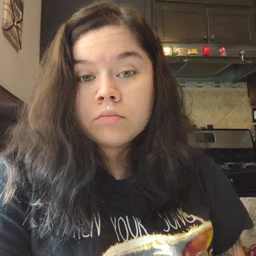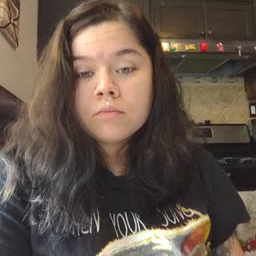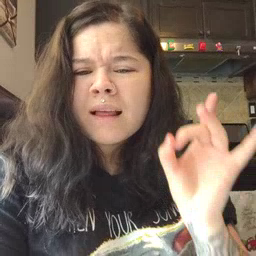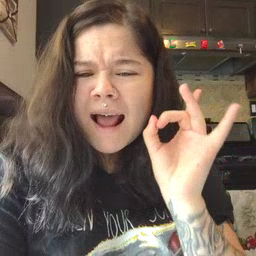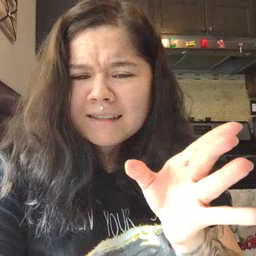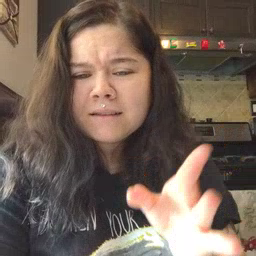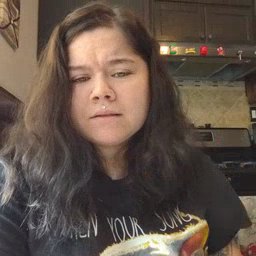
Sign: hate